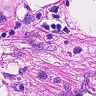
Metastatic tissue present: yes